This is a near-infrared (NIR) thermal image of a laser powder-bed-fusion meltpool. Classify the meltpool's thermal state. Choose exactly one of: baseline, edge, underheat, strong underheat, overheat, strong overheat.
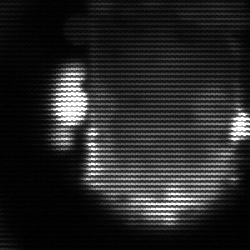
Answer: baseline